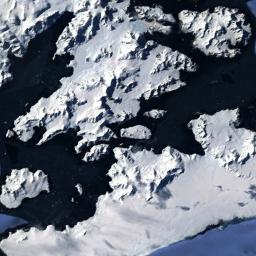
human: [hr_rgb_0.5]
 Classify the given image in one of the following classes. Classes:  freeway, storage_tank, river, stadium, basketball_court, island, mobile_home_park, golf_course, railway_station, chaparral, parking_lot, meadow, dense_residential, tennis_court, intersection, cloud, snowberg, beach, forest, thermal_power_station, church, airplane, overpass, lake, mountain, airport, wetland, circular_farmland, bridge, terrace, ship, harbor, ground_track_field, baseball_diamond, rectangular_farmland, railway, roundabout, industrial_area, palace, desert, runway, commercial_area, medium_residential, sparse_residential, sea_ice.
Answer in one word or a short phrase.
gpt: snowberg